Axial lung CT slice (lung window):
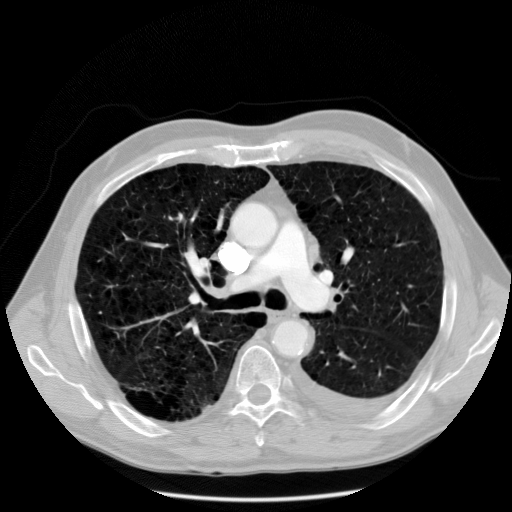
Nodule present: no